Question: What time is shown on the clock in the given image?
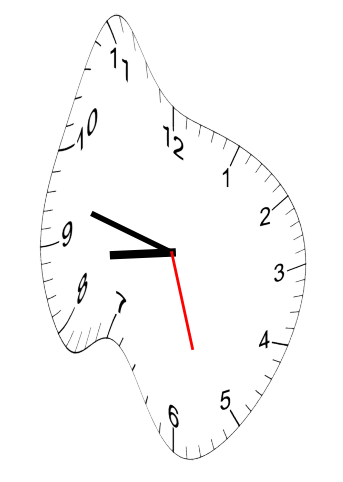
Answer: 08:47:27